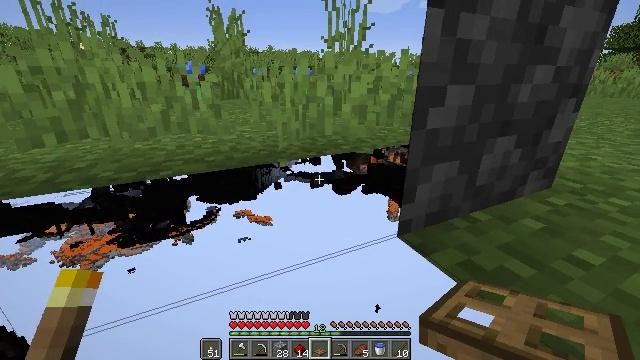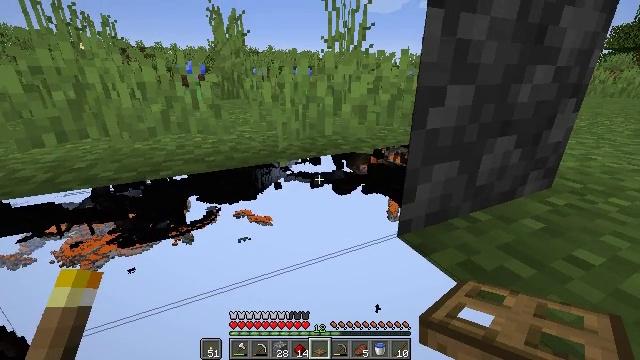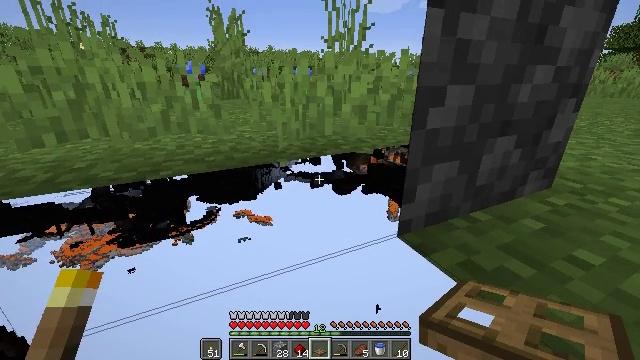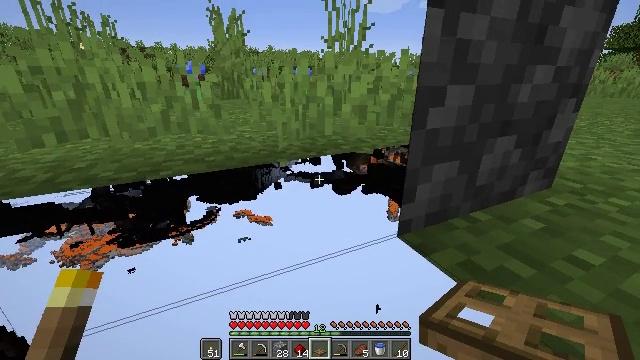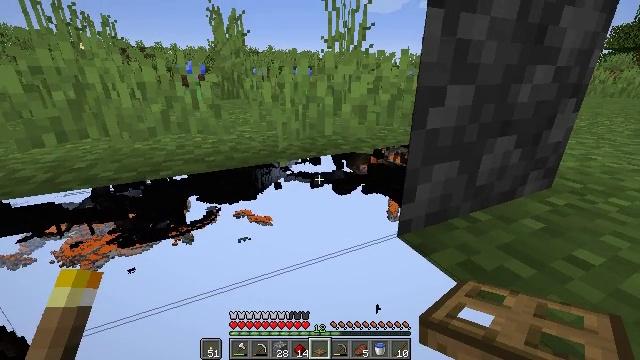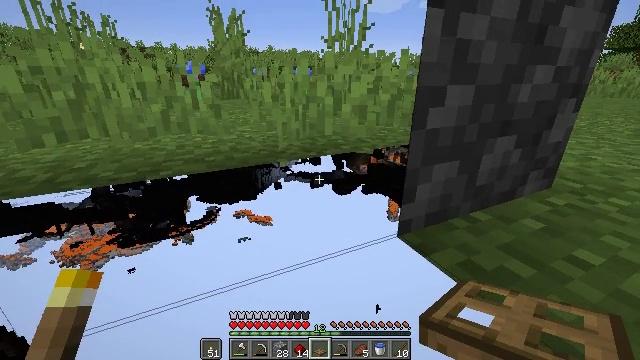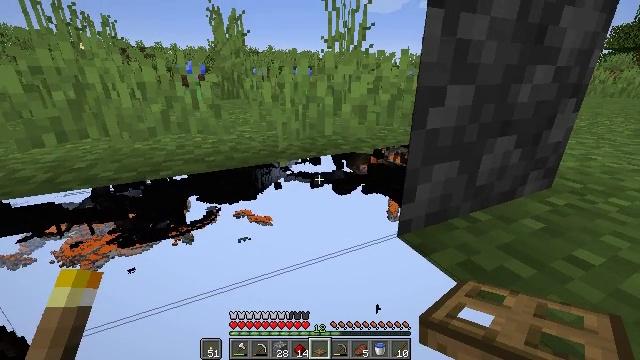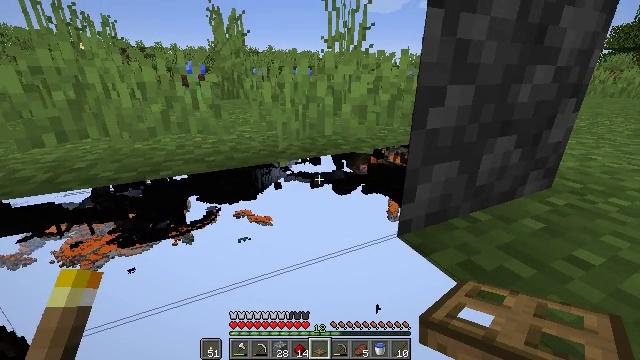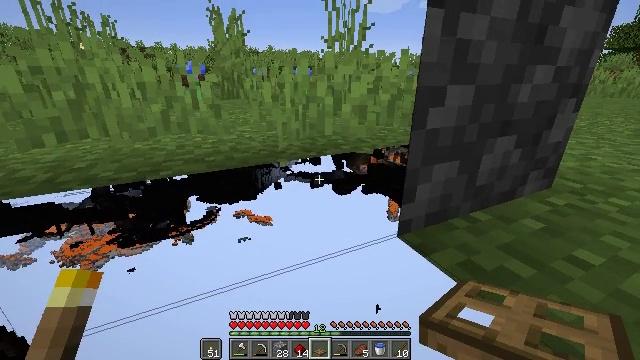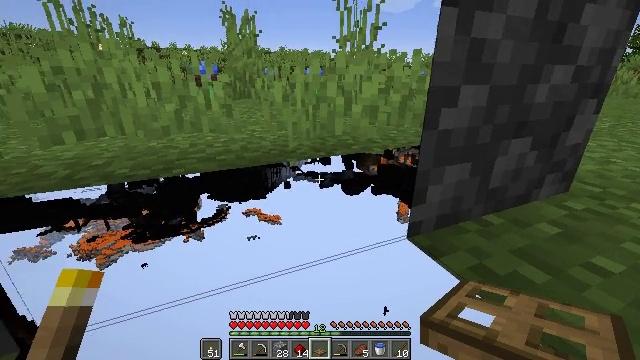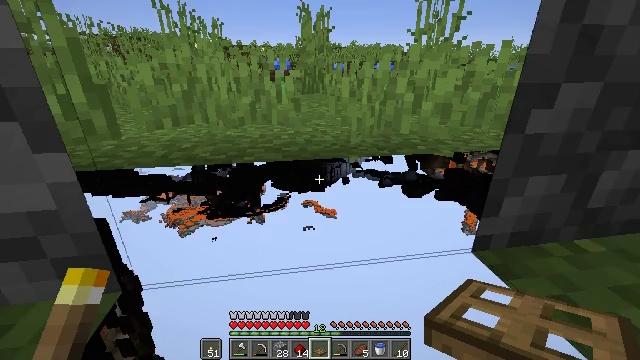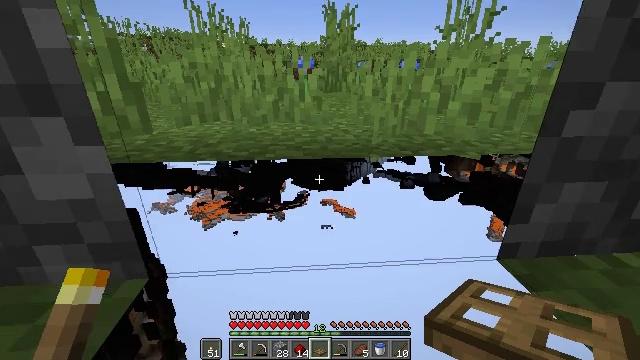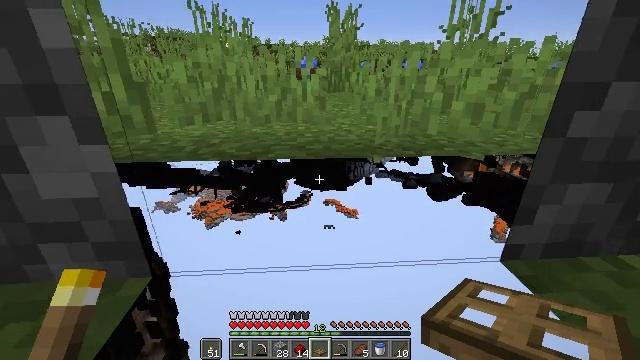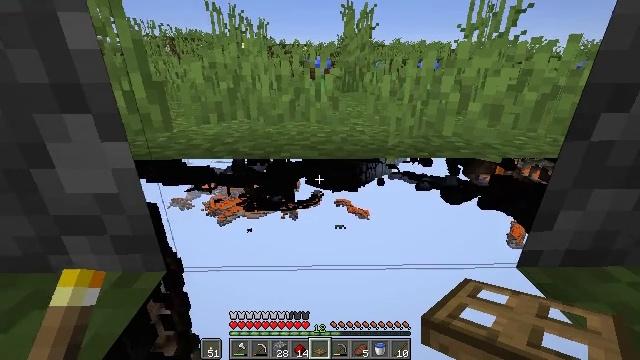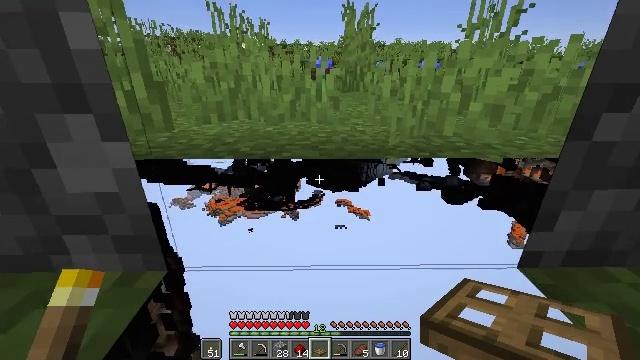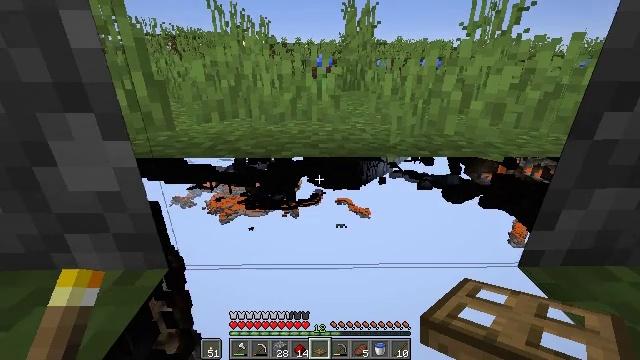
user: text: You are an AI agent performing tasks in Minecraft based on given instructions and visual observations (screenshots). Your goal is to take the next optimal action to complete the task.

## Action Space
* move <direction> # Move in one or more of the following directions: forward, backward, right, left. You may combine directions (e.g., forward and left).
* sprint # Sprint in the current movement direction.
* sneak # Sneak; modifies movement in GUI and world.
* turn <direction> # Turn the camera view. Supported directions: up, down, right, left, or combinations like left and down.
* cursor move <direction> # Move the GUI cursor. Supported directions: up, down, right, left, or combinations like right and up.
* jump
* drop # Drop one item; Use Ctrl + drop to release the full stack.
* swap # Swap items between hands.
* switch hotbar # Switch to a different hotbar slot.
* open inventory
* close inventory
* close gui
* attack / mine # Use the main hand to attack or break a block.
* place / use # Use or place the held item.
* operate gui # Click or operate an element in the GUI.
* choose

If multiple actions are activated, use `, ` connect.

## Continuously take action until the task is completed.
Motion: motion action
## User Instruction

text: Gather the composter from your farm.
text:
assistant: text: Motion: no_op
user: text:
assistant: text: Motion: no_op
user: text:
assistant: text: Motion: no_op
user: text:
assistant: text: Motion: no_op
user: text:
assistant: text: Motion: no_op
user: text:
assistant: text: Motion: no_op
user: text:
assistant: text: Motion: no_op
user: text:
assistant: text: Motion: no_op
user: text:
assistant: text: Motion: turn left
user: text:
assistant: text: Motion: turn left
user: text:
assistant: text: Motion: turn left
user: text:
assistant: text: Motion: no_op
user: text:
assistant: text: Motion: turn left
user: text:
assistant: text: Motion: no_op
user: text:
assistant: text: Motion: no_op
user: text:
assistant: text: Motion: turn left
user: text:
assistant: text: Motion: no_op
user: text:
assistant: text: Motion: turn left
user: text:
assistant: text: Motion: no_op
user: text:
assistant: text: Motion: no_op
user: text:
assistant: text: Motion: no_op
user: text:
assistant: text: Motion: no_op
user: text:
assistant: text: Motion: no_op
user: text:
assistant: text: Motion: no_op
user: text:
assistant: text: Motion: no_op
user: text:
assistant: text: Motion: no_op
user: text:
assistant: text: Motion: no_op
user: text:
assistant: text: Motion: no_op
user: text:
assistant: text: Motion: no_op
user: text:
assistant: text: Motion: no_op